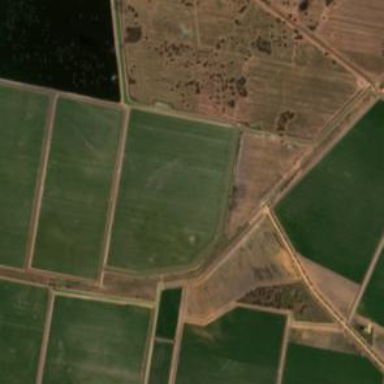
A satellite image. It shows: Farmland with cotton crop.